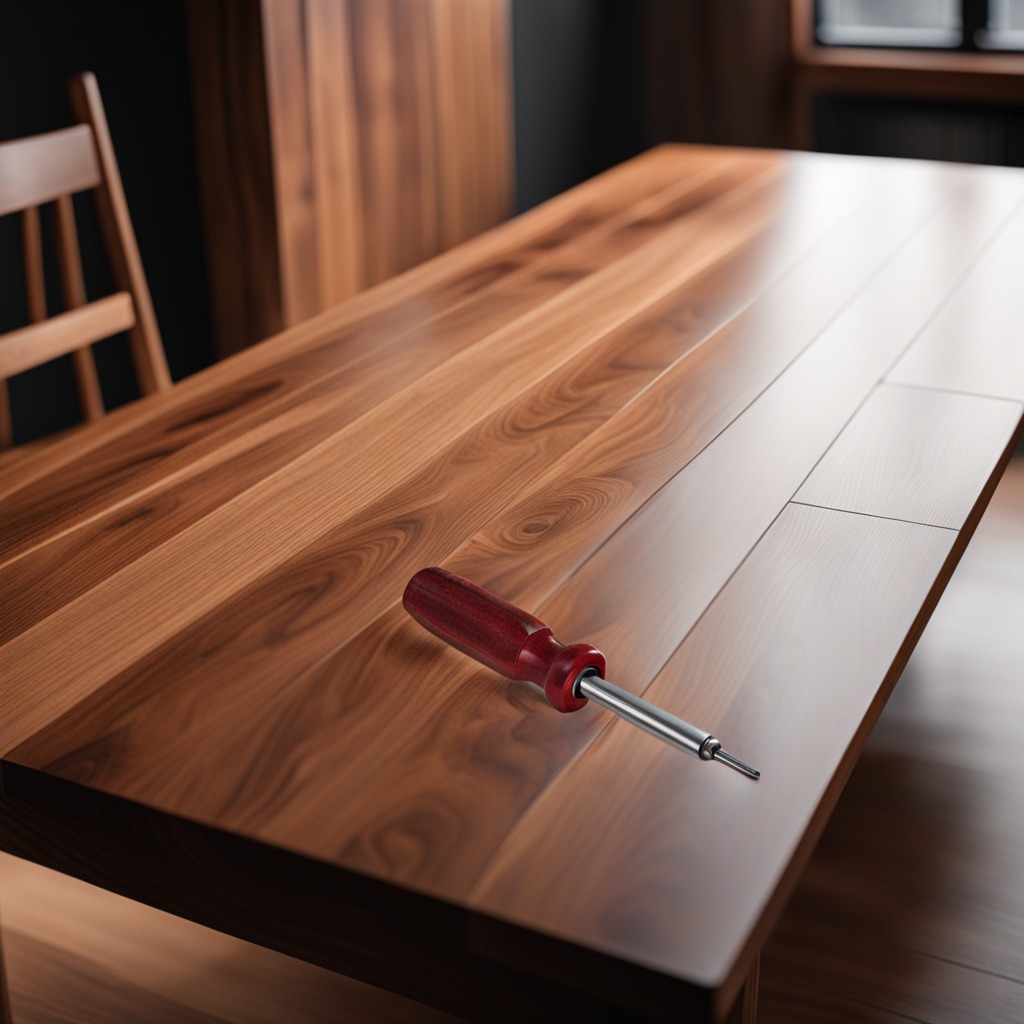
A screwdriver is lying on a wooden table in a carpentry studio.